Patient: sex M, age 29
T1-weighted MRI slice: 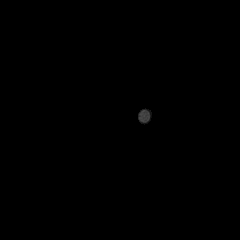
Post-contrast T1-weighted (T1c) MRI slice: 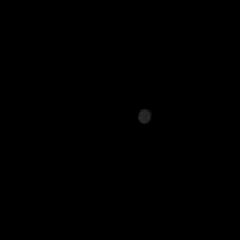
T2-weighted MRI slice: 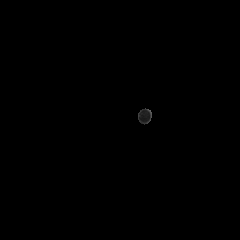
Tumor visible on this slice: no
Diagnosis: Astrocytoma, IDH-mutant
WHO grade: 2